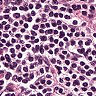
Metastatic tissue present: no